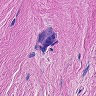
Metastatic tissue present: yes